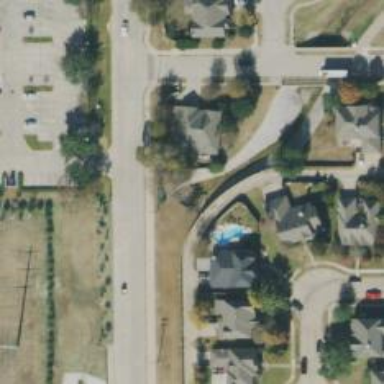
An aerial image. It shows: Alleyway designated as service road.